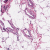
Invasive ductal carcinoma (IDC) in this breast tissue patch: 0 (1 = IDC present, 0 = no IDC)